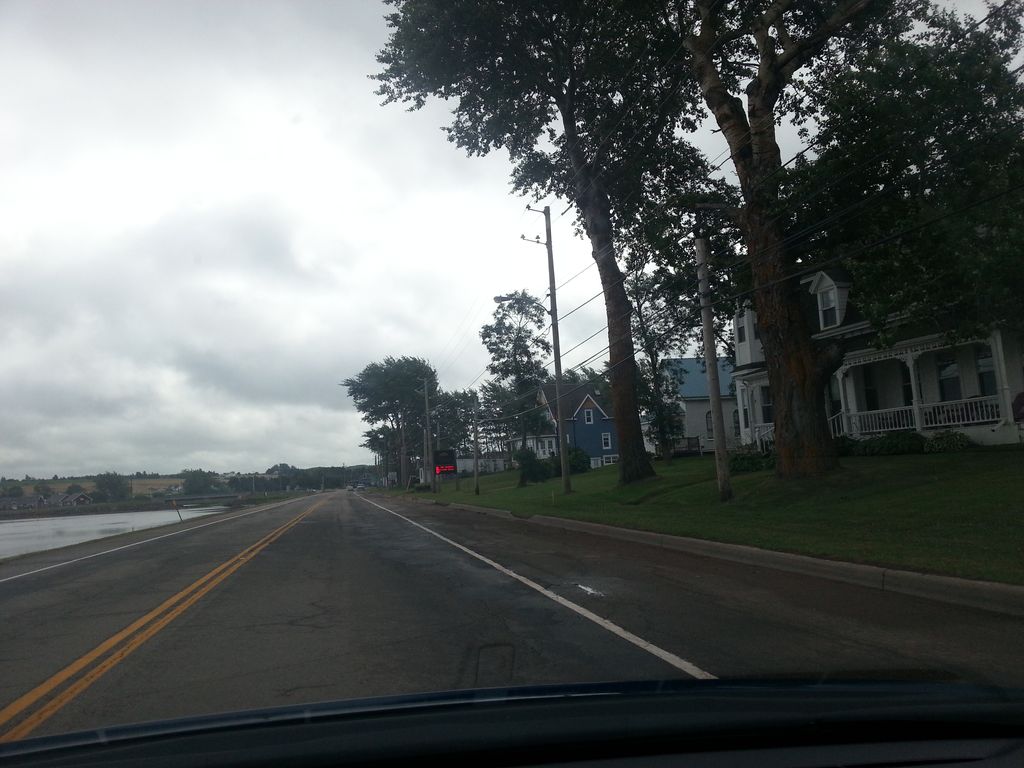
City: charlottetown